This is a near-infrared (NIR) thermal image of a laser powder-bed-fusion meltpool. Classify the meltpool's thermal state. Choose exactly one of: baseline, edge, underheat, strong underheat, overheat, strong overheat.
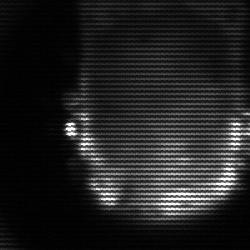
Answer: baseline